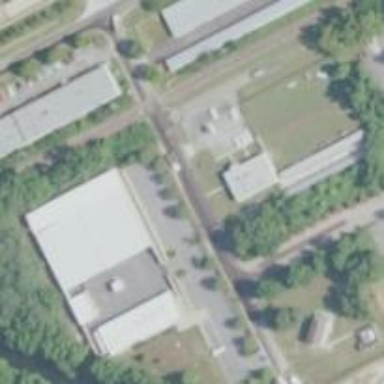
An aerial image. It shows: Commercial building.